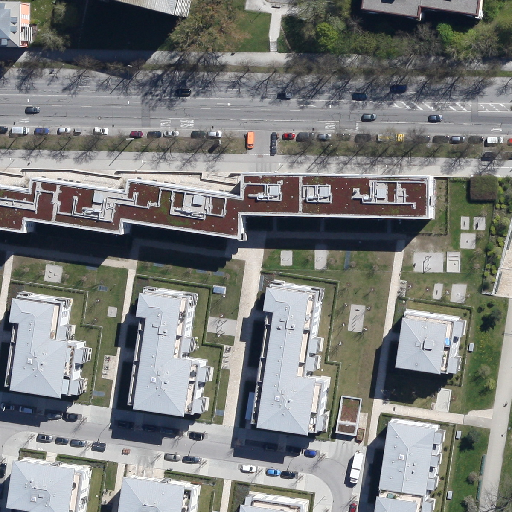
Referring expression: truck in the parking area